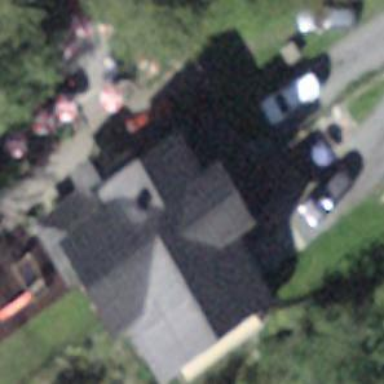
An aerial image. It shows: Restaurant.